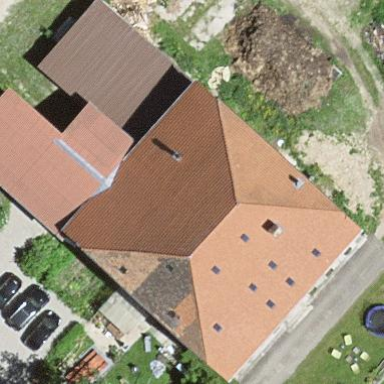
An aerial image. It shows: Farm building.